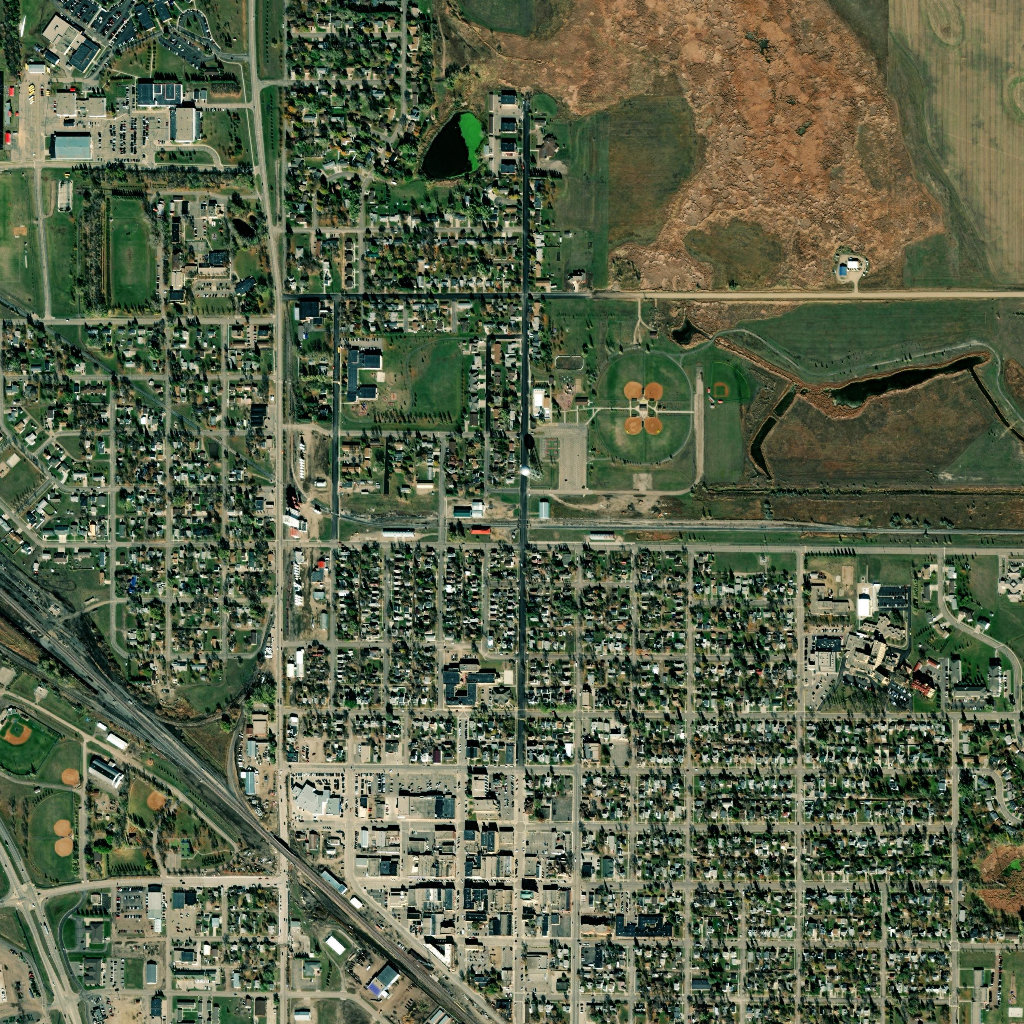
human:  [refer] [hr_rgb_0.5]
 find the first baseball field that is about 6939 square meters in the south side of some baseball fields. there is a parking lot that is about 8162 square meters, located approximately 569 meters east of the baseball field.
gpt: <box>[[2, 81, 7, 86, 0]]</box>